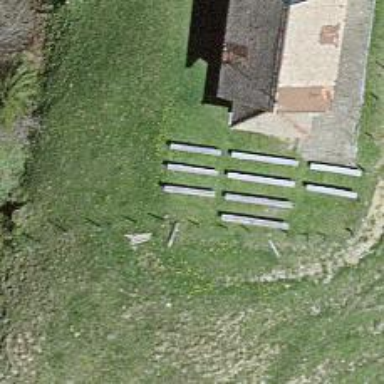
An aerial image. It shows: Bench for seating.